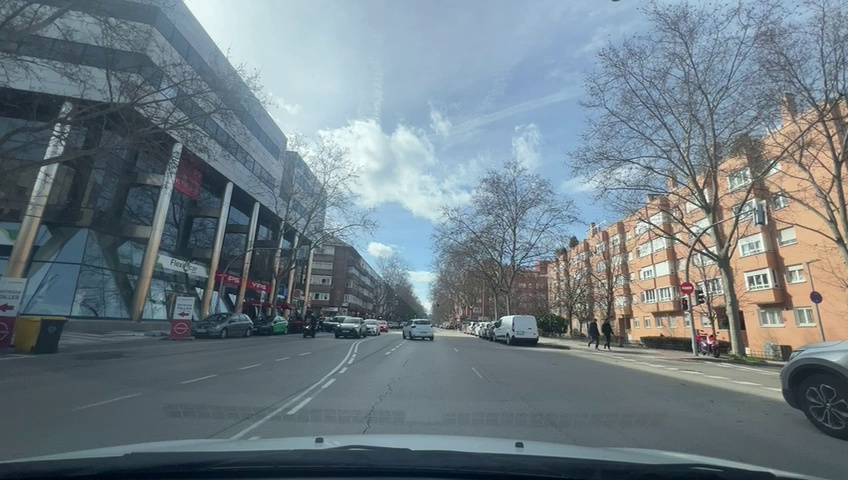
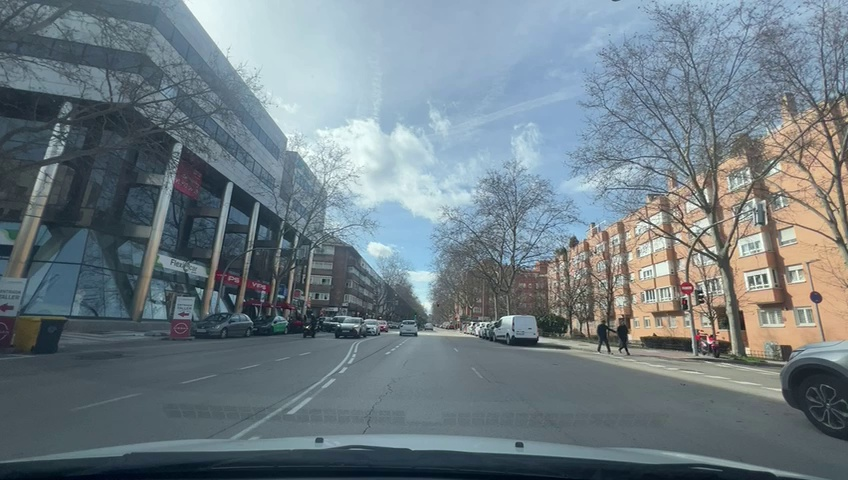
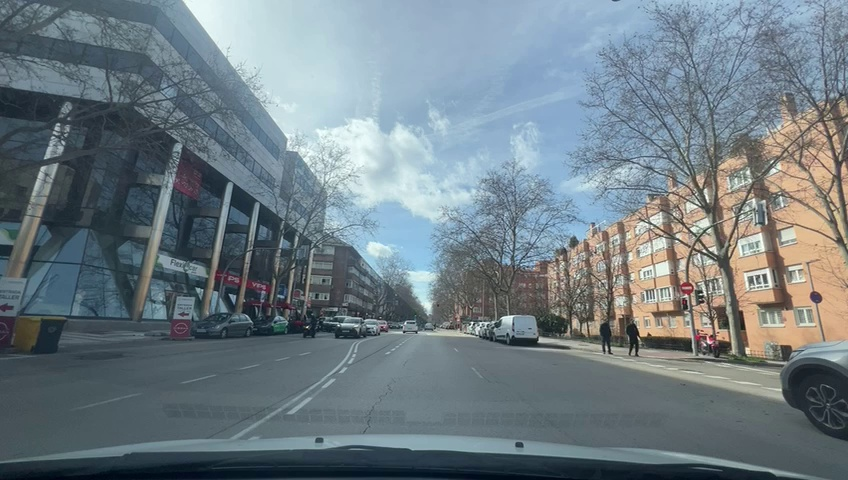
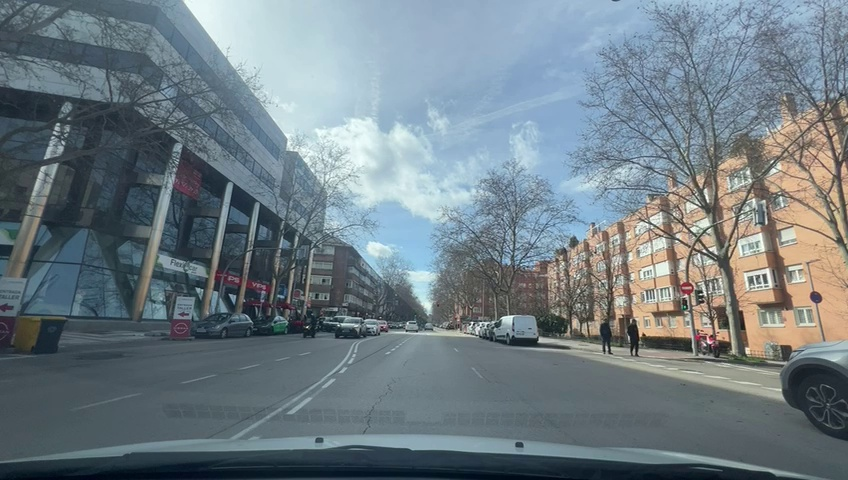
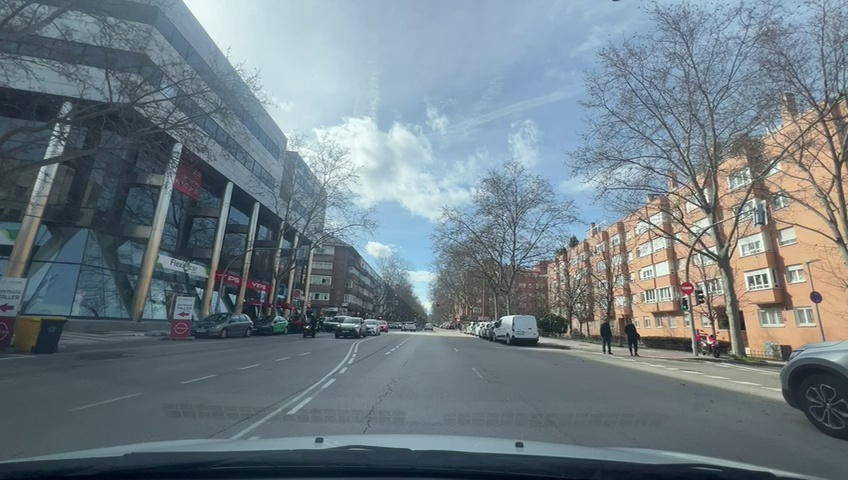
Situation: empty
Question: Is there an adjacent acceleration lane merging into the ego lane?
Answer: No
Reasoning: Ego lane is an urban avenue with two lanes in each direction

Situation: empty
Question: Do the outer lane markings of an adjacent lane converge into the ego lane?
Answer: No
Reasoning: There is no clear evidence of the marks of a merging lane

Situation: empty
Question: Is there an intersection ahead in the ego direction of travel?
Answer: Yes
Reasoning: There is a converging street on the right which is regulated by traffic lights

Situation: empty
Question: Do lane markings remain continuous through the intersection in the ego lane?
Answer: No
Reasoning: Lane marking to keep straight disappear for a moment because a new lane is opened on the left. There is also a converging street on the right which has a crosswalk before converging to ego lane